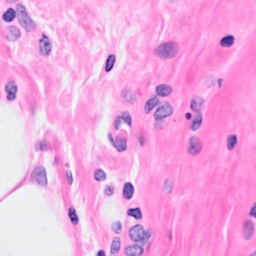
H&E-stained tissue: Breast